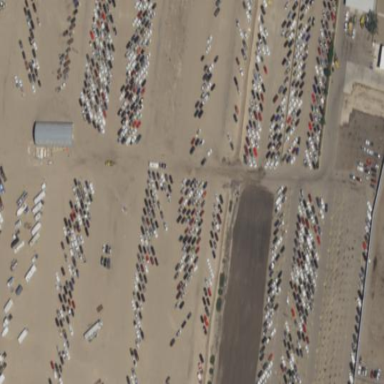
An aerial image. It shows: Industrial area designated as scrap yard.